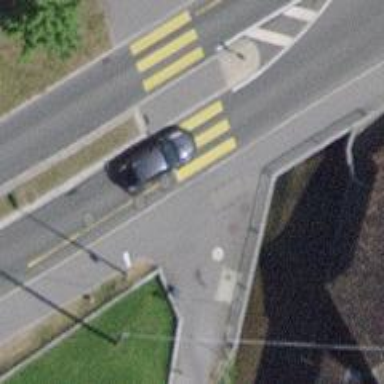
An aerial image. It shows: Kerb serving as barrier.